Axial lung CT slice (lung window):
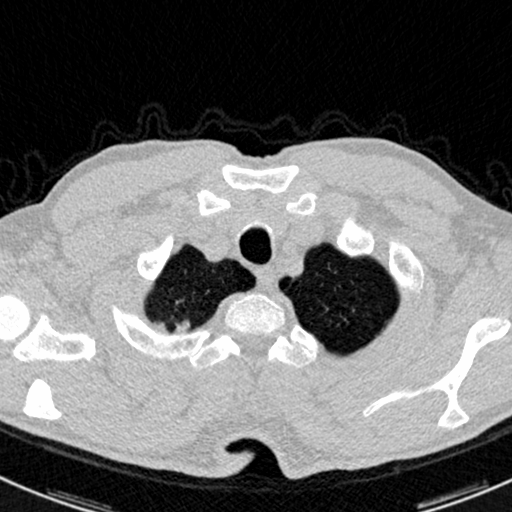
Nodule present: no